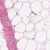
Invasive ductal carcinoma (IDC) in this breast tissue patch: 0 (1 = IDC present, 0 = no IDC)